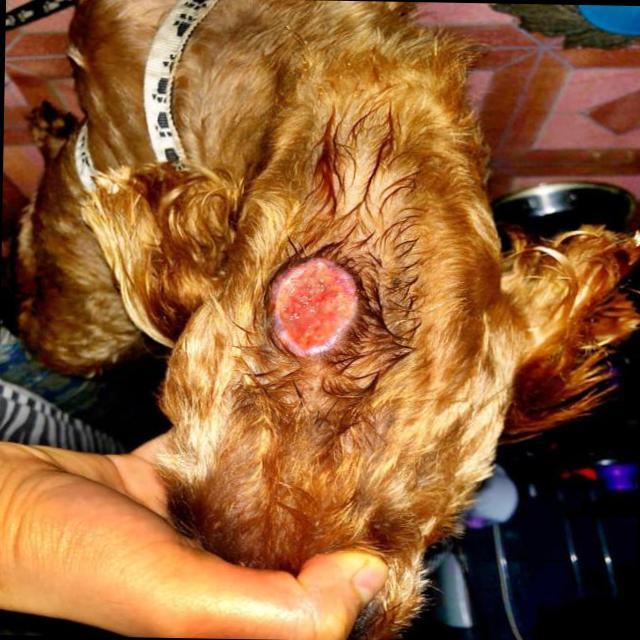
Canine ringworm (Dermatophytosis) — fungal infection caused by Microsporum or Trichophyton. Presents with circular alopecia, scaling, crusting, and broken hairs.